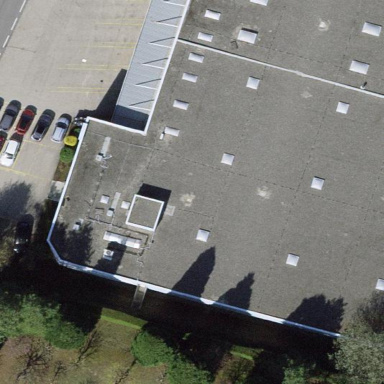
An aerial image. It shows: Industrial building with flat roof.